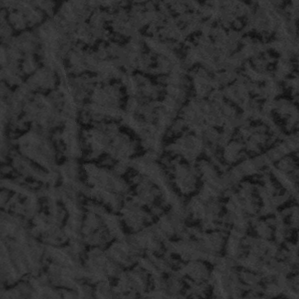
Label: frost